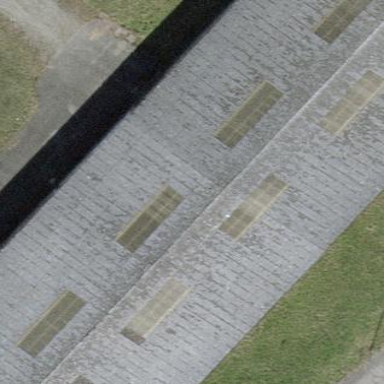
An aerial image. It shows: Industrial building.